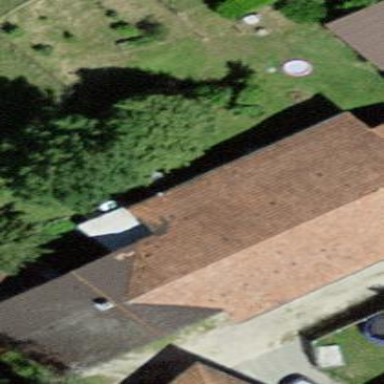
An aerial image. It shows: Barn.